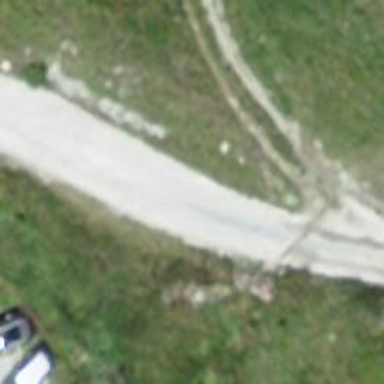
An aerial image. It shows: Unpaved track with grade2 track type.